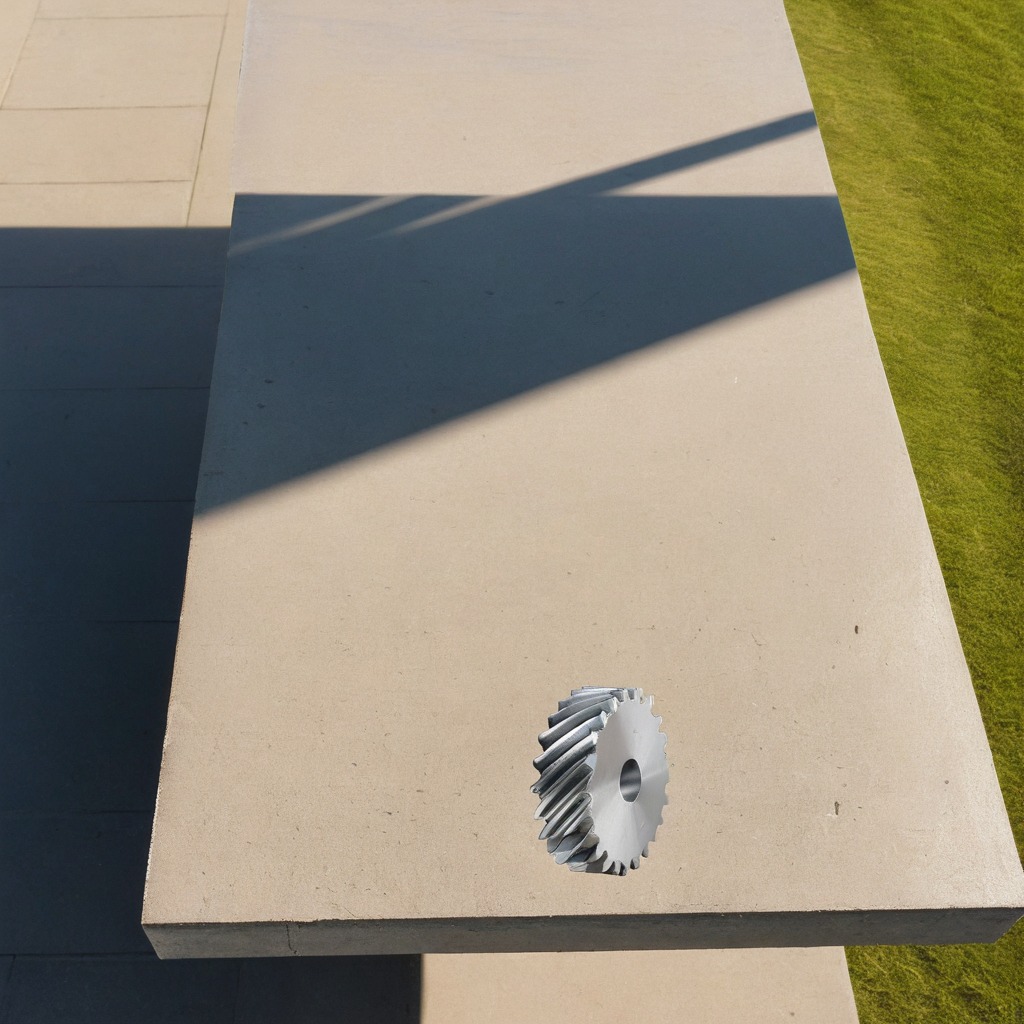
A steel gear with teeth is lying on the concrete workbench.